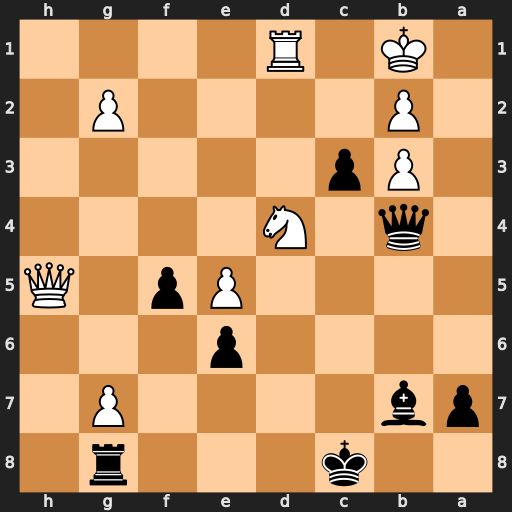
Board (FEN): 2k3r1/pb4P1/4p3/4Pp1Q/1q1N4/1Pp5/1P4P1/1K1R4
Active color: b
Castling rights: -
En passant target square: -
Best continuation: Be4+ Kc1 Qa5